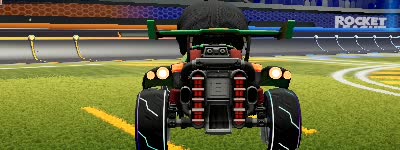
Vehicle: octane